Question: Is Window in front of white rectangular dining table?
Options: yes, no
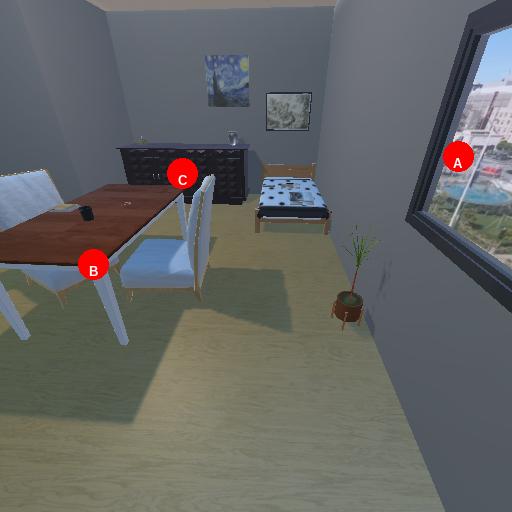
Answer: yes